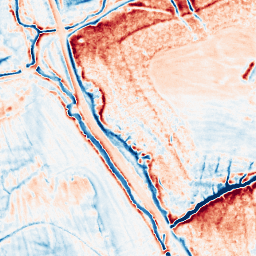
Category: classical
Decomposition family: uniform
Decomposition parameters: size: 10
Upsampling method: cubic_mitchell
Upsampling parameters: scale: 8
Upsampling scale: 8